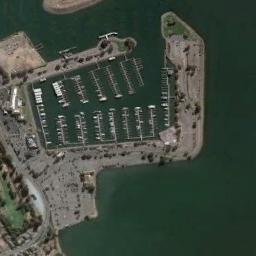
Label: harbor